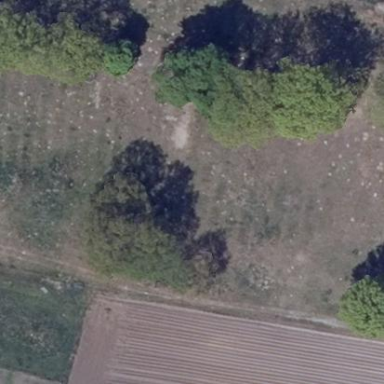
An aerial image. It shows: Cemetery.